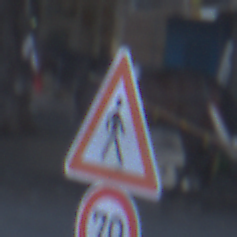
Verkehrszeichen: FussgaengerLinks
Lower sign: Geschwindigkeit70
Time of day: SunriseSunset
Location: Outdoor (Urban)
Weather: PartlyCloudy
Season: NotSpecified
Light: Natural